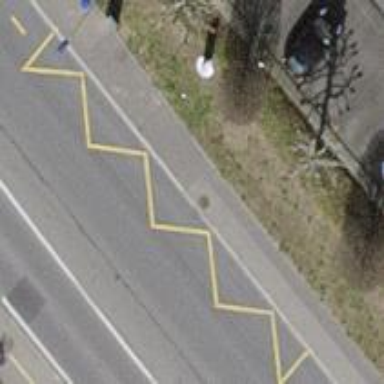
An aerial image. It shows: Bus stop with platform for public transport.